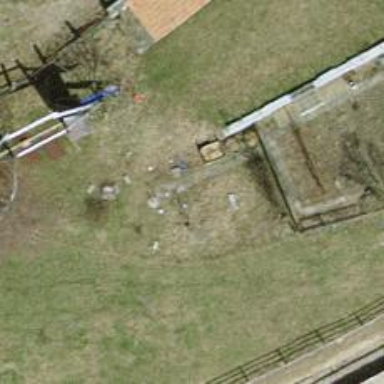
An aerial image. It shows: Fence is in the image.